Field crop: maize
Growth stage: 2
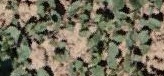
Species: convolvulus